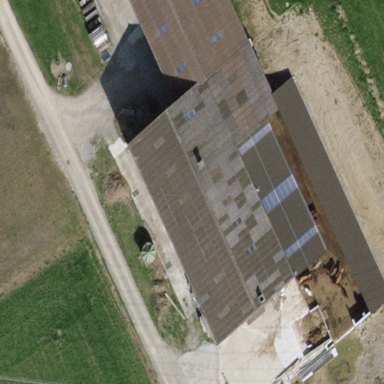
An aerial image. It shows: Farmyard area.